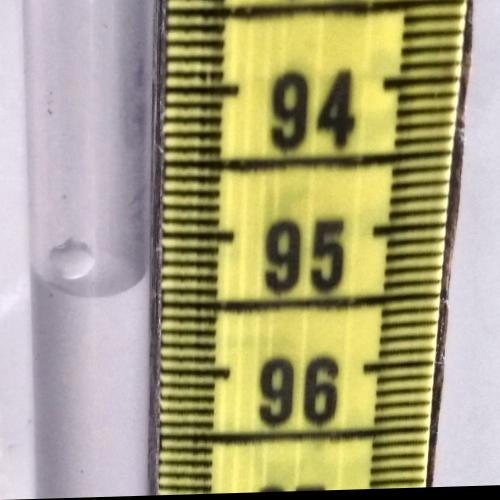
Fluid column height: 95.4 cm